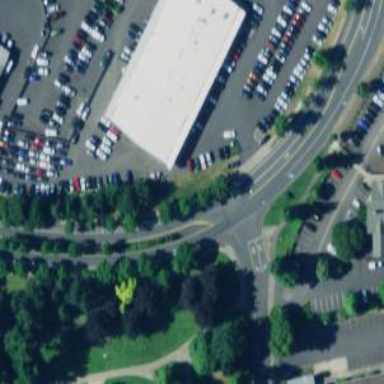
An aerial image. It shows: Commercial building with car shop.